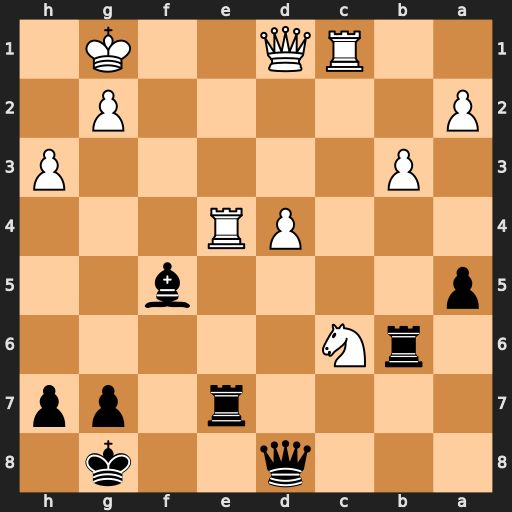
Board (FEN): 3q2k1/4r1pp/1rN5/p4b2/3PR3/1P5P/P5P1/2RQ2K1
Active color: b
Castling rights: -
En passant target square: -
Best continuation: Rxc6 Rxe7 Rxc1